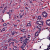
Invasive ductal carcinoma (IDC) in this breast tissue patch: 1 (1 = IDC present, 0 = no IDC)